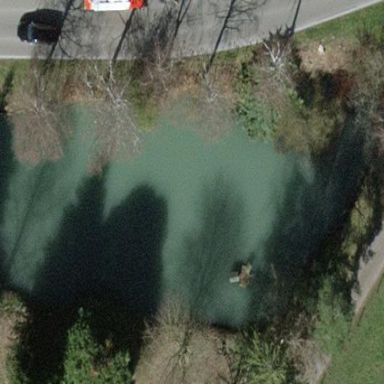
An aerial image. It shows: Serene pond surrounded by nature.